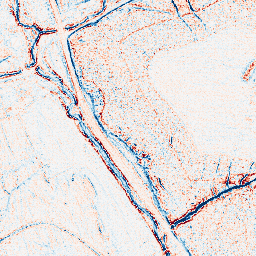
Category: edge_preserving
Decomposition family: anisotropic_diffusion
Decomposition parameters: iterations: 5
kappa: 10
gamma: 0.1
Upsampling method: nearest
Upsampling parameters: scale: 2
Upsampling scale: 2